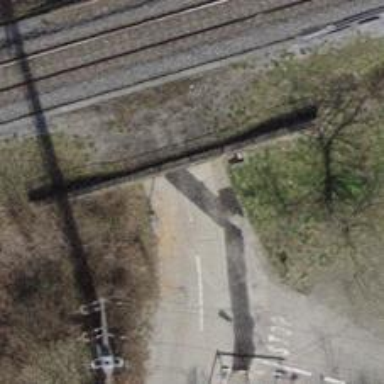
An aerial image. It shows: Unclassified road passing through tunnel with asphalt surface.